Here is the wavelet time-frequency representation (scalogram) of a rolling-element bearing's vibration measurement. Determine the bearing's health state. Answer with exactly one of: normal, inner_race, outer_race, ball.
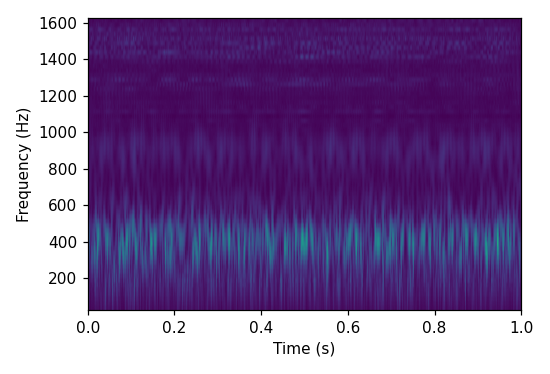
Answer: ball